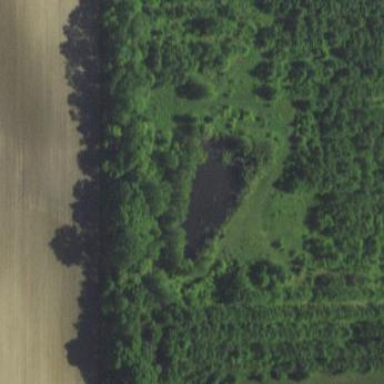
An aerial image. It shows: Peaceful pond surrounded by nature.